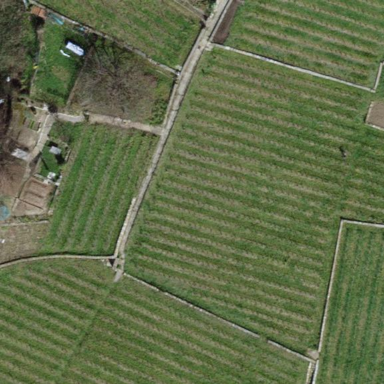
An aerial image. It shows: Vineyard with grape crops.